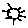
Label: sun